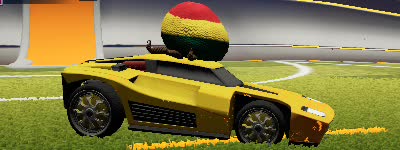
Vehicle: breakout